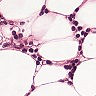
Metastatic tissue present: yes